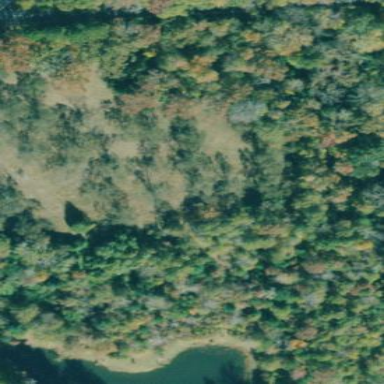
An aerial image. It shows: Serene woodland landscape.